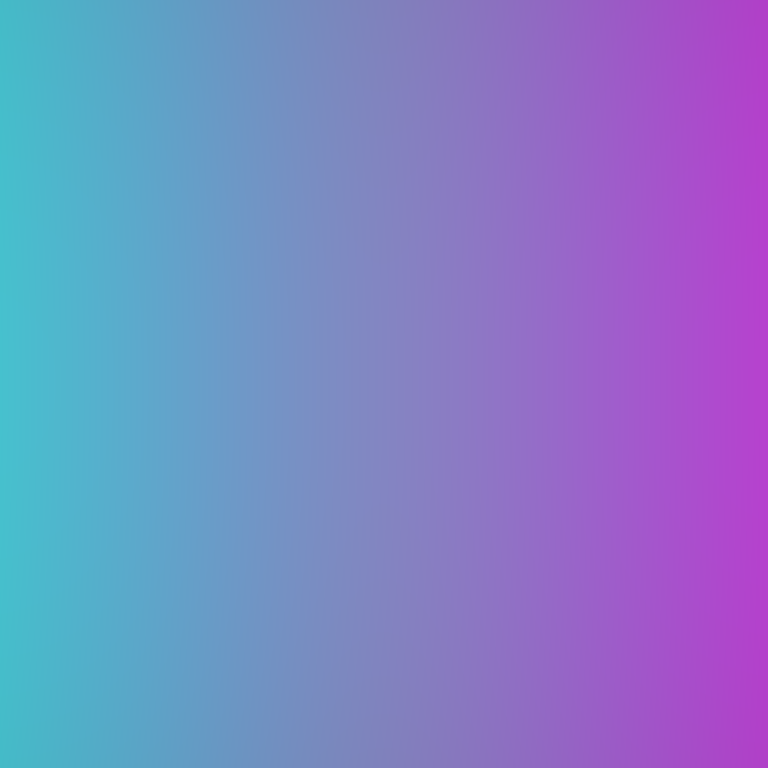
Abstract light effect, smooth gradient from teal to magenta, calm atmosphere, soft glow, no room, no furniture, no objects.